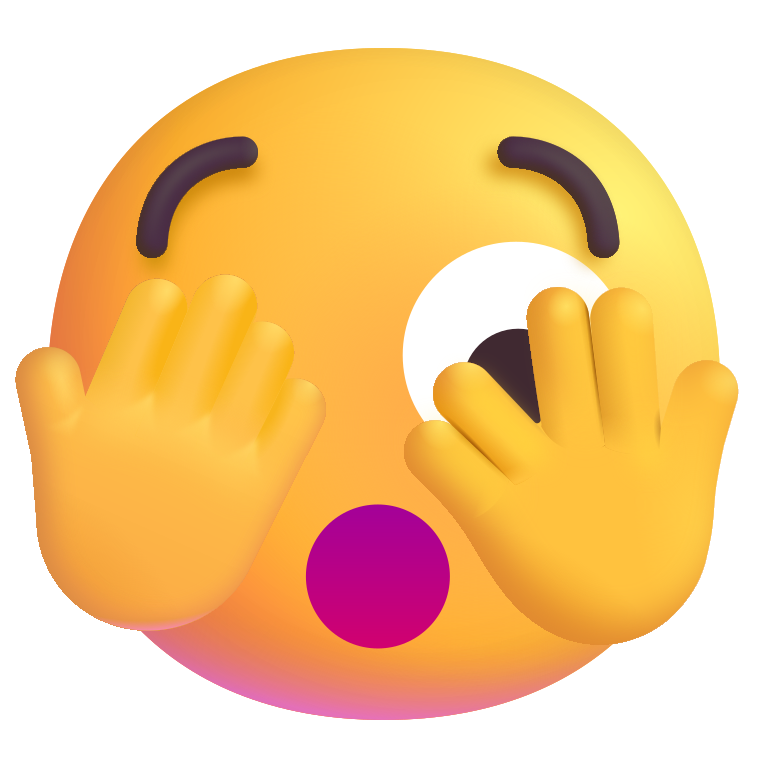
face with peeking eye color